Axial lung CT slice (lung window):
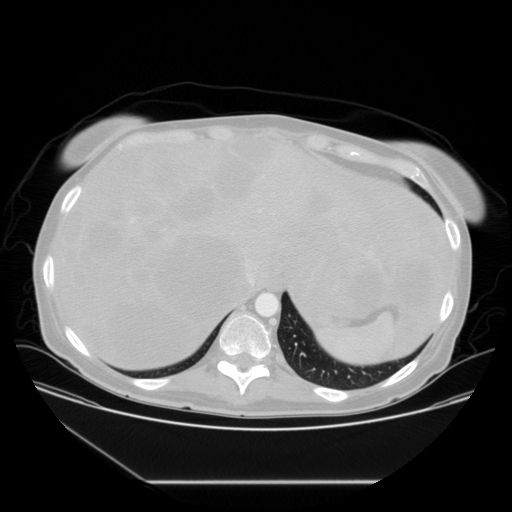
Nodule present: no